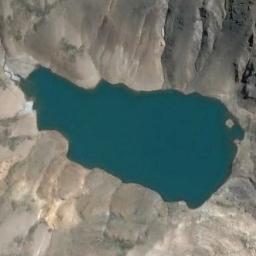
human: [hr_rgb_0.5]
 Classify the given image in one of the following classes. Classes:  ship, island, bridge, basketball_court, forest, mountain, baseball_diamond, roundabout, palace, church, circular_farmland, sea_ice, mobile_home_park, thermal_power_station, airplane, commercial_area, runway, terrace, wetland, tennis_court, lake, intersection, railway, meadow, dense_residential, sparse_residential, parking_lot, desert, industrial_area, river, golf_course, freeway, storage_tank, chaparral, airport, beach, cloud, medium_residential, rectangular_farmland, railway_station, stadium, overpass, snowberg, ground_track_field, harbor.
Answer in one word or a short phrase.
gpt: lake